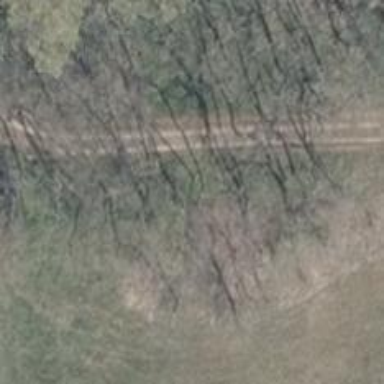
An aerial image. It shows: Gravel track with grade2 quality.